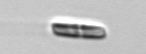
Label: pennate